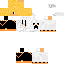
A male skeleton skin with dark skin, wearing brown helmet dressed in a yellow hoodie and brown shorts, featuring a closed mouth.